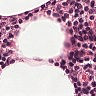
Metastatic tissue present: no